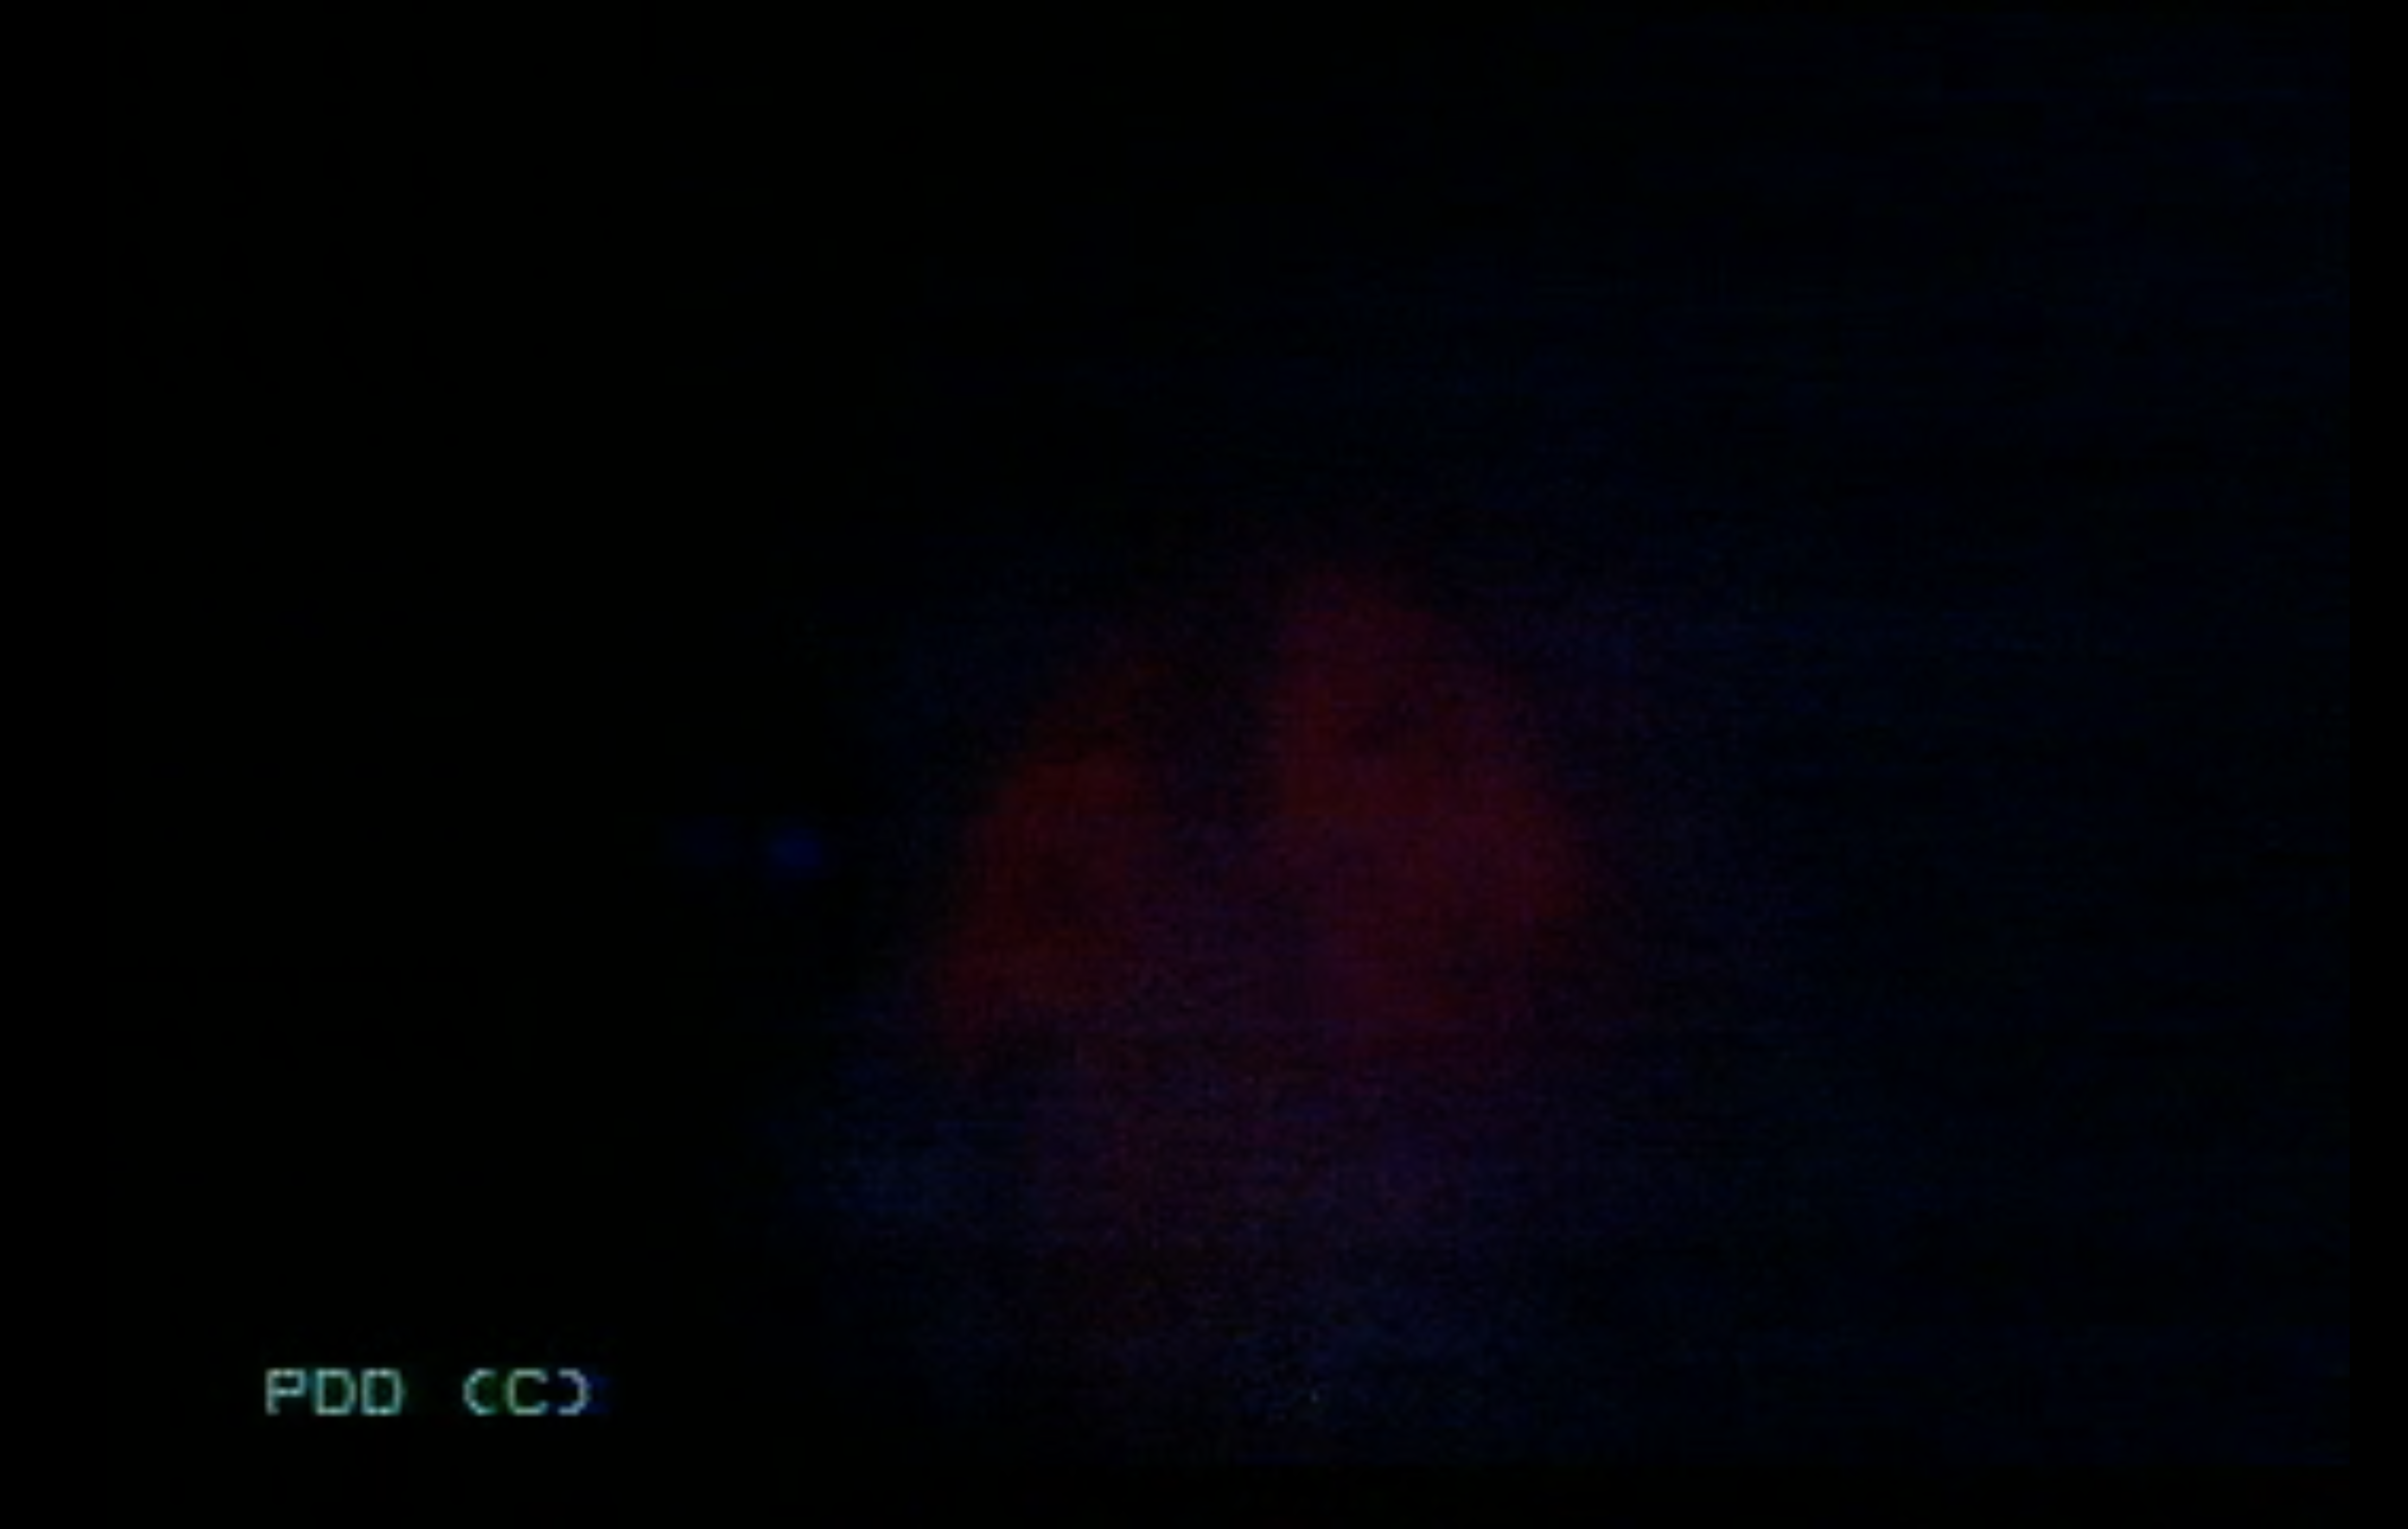
Modality: BLC
Class: Malignant
Subclass: LowGradePapillary
Lesion: L2
Stage: Ta
Morphology: Non-papillary
Bladder cancer association: Yes